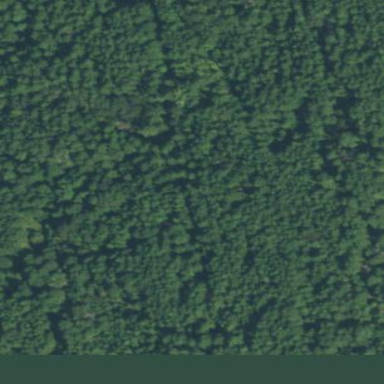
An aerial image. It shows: Forest with evergreen needle-leaved trees.